Question: I am trying to split a string by newline character (
) but it removes the last character from the string. How do I rectify this?
I have tried replacing the newline character with a pair of the same then splitting .. but not working.
'''
var lines = str.split("
");
'''
The screenshot shows the difference between the raw array which I use to get the string at the console and the display in the table. As indicated by the marks, the last letters are missing:

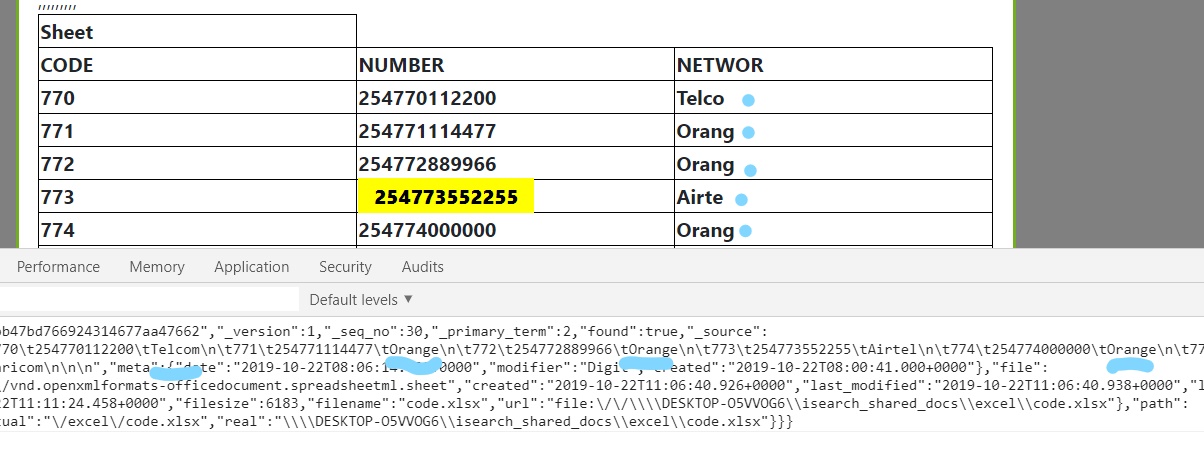
Answer: If you can't find your mistake and want a fast hacky solution, replace every '
' with 'X
' (so that 'X' gets dropped) and add an extra 'X' at the end of your string (to fix your last element, which has no '
' after it).